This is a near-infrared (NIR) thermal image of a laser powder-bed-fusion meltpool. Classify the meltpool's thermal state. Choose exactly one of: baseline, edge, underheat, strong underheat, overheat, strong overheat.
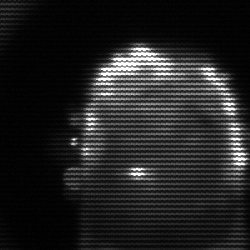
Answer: baseline